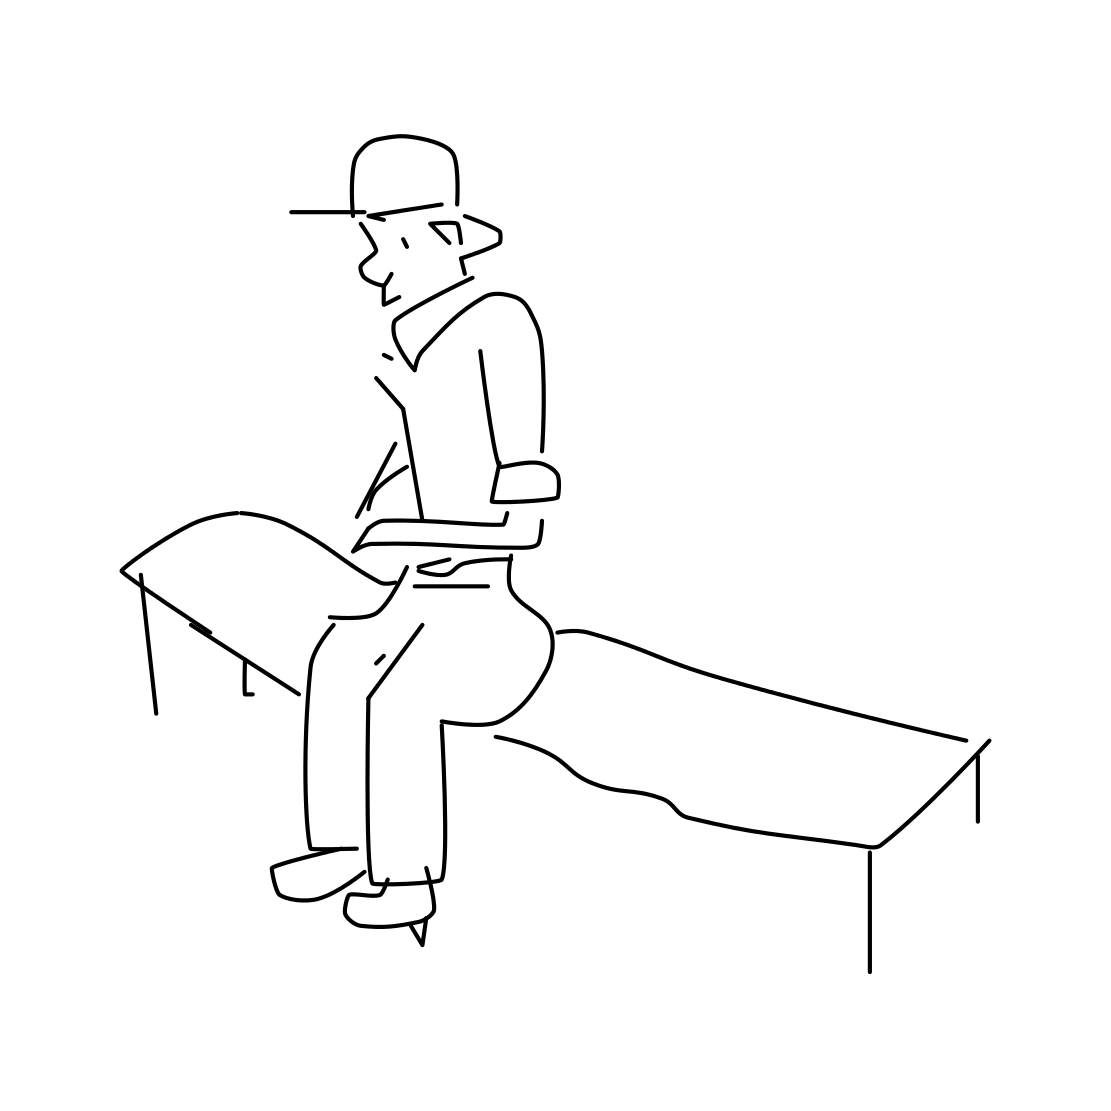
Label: person sitting